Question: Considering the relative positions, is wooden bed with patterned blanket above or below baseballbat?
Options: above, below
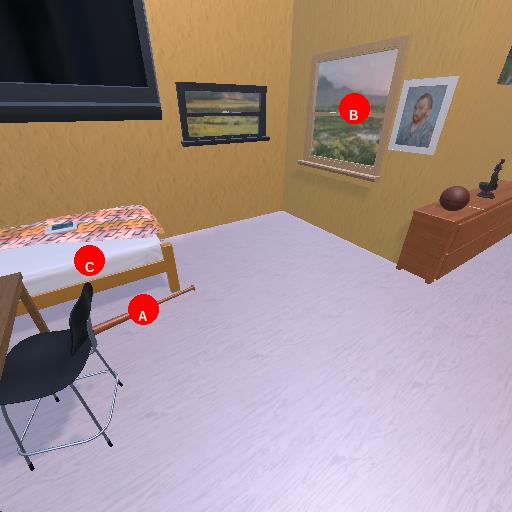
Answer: above